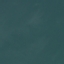
Land use / land cover: SeaLake